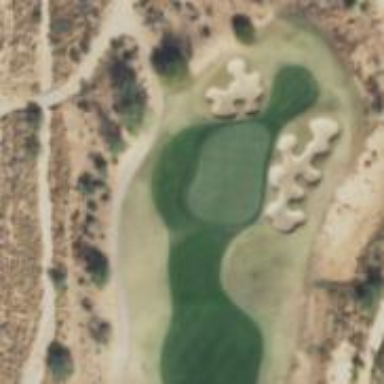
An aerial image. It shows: Golf hole.